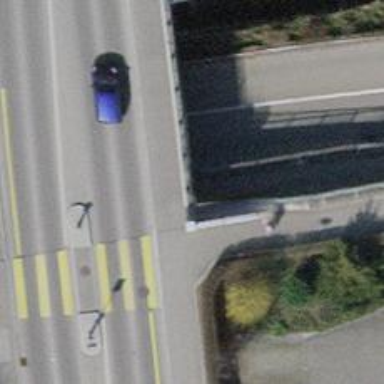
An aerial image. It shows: Footway passing through tunnel.